Field crop: maize
Growth stage: 1
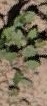
Species: convolvulus